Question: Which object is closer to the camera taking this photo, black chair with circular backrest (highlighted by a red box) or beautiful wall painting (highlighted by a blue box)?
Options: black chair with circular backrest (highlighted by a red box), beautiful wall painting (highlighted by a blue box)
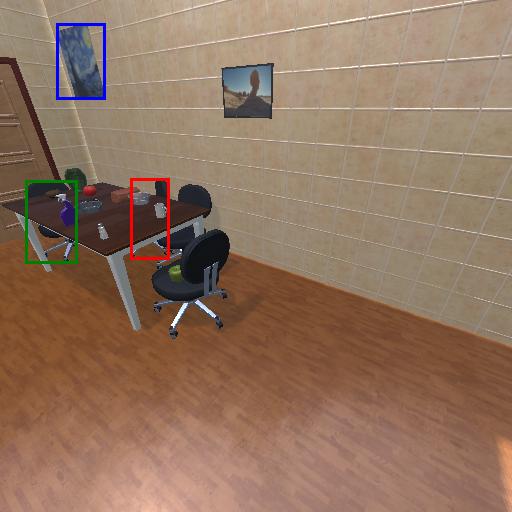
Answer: black chair with circular backrest (highlighted by a red box)